Interaction volume radius: 10 \u00c5
Interaction volume height: 30 \u00c5
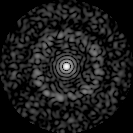
Disorder parameter: 0.8228